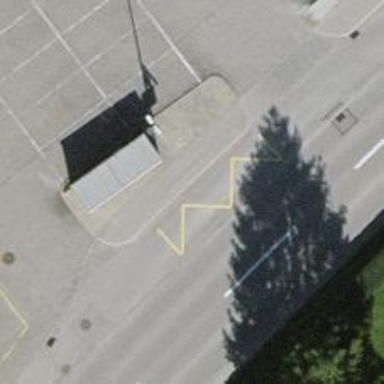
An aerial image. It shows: Bus stop with sheltered platform for public transport.